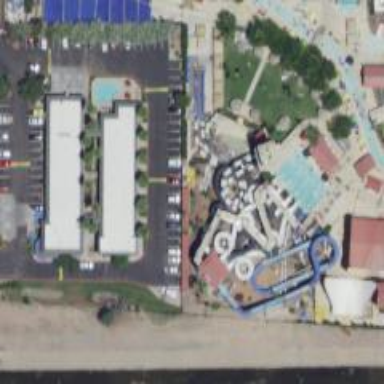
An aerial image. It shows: Water slide attraction.